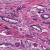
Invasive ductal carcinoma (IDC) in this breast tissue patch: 1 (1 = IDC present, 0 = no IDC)